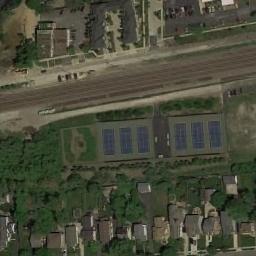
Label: tennis_court